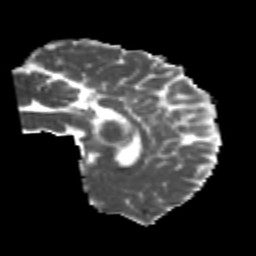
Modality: MD
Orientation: sagittal
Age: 23
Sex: male
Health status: healthy
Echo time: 0.074 s